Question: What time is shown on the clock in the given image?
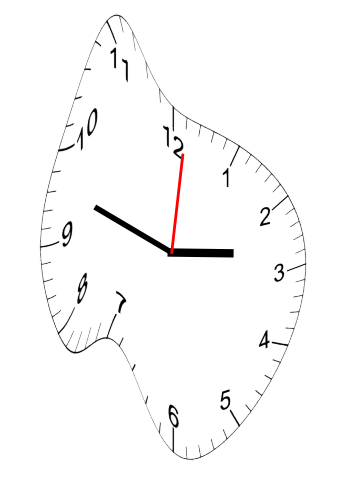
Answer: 02:48:01